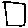
Label: square